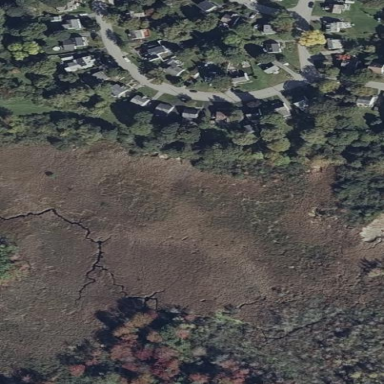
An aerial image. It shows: Swampy wetland area.